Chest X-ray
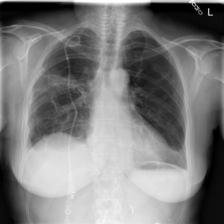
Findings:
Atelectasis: negative
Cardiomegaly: negative
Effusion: negative
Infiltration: negative
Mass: negative
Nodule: negative
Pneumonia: negative
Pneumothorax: negative
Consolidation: negative
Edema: negative
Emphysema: negative
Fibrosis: negative
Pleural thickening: negative
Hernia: negative